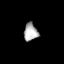
Tissue: lung
Cell type: Pericytes
Senescence score: 0.5427
Nuclear area (px): 243
Mean DAPI intensity: 171.848